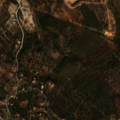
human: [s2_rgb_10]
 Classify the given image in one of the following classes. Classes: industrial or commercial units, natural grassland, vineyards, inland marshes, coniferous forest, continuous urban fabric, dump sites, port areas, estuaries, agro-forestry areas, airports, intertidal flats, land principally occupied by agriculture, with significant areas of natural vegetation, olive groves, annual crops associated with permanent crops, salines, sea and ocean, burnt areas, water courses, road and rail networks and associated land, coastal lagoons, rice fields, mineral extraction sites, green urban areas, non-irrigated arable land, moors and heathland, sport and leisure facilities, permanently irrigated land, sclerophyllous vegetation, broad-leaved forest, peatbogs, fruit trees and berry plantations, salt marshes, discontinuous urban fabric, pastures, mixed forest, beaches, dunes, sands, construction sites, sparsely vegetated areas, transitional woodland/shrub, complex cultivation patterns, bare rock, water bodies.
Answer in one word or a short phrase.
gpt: mineral extraction sites, annual crops associated with permanent crops, land principally occupied by agriculture, with significant areas of natural vegetation, sclerophyllous vegetation